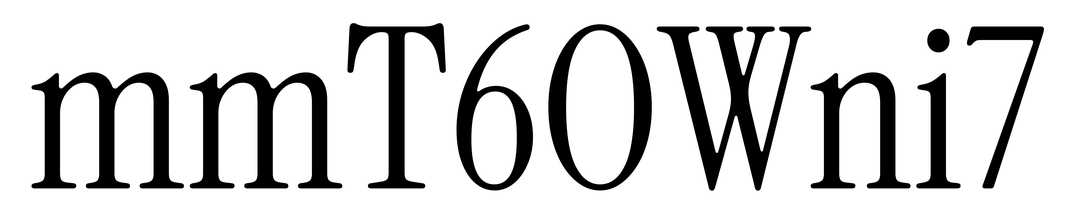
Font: InstrumentSerif-Regular